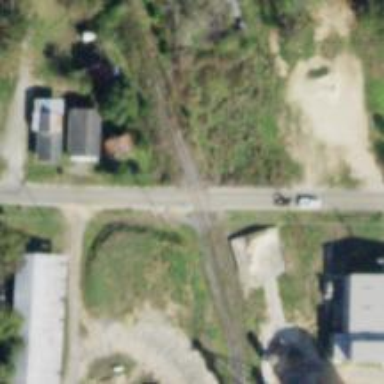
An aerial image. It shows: Uncontrolled crossing.